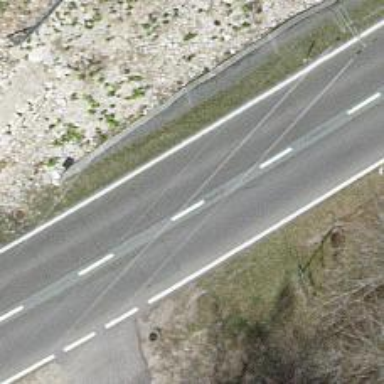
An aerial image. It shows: Secondary road.